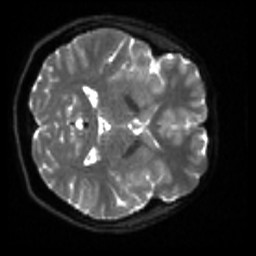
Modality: sbref
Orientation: axial
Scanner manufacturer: siemens
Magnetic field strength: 3 T
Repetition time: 4 s
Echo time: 0.0594 s